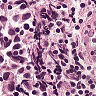
Metastatic tissue present: yes